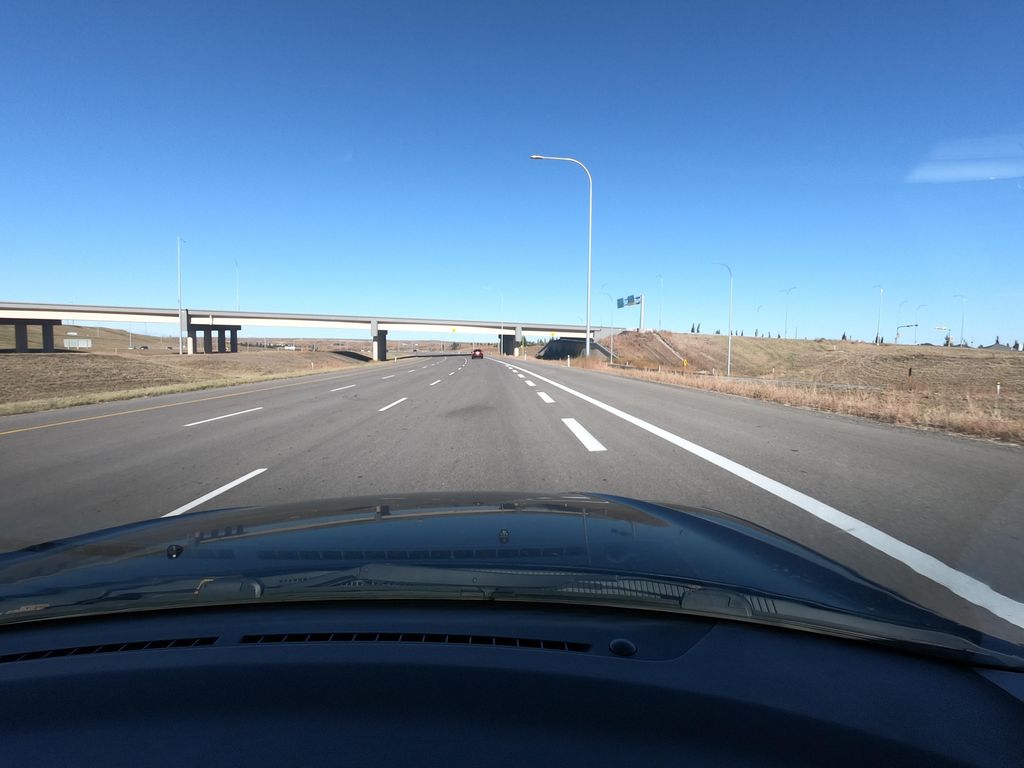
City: calgary